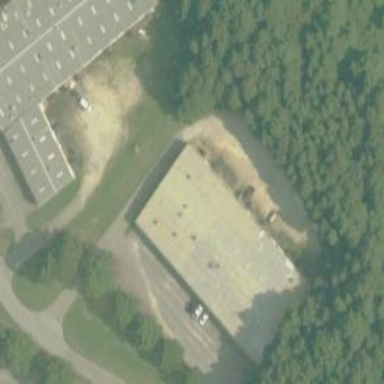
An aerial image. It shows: Commercial building.